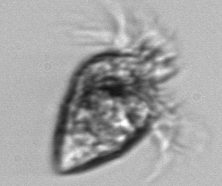
Label: Strombidium_morphotype1